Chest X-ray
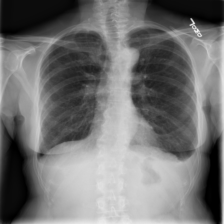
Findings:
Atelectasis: negative
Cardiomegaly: negative
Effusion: negative
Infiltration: negative
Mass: negative
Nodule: negative
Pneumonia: negative
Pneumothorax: negative
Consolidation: negative
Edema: negative
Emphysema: negative
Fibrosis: negative
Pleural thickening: negative
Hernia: negative